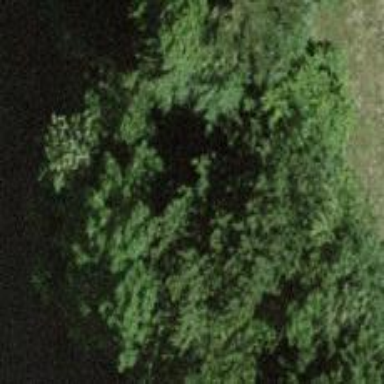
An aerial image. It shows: Row of trees in natural setting.